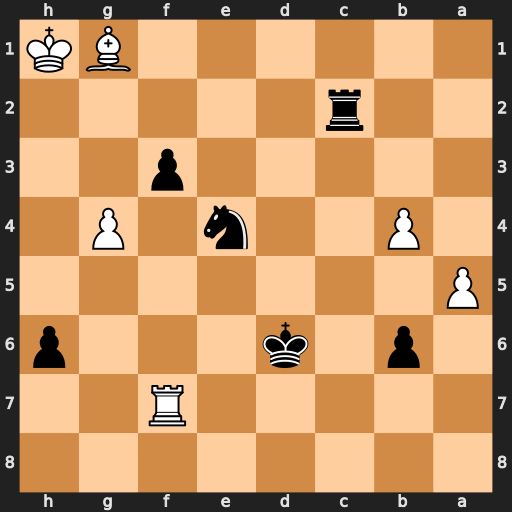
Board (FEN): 8/5R2/1p1k3p/P7/1P2n1P1/5p2/2r5/6BK
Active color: b
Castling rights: -
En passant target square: -
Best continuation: Ng3#